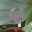
Label: 4